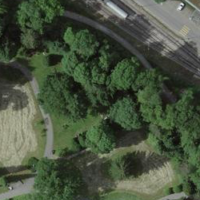
EUNIS habitat code: 53
Species observed at this site:
Cornus sanguinea
Fagus sylvatica
Salvia pratensis